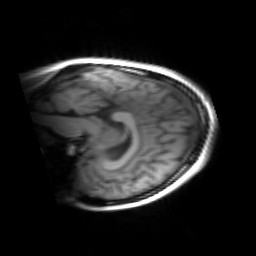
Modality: inplaneT1
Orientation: sagittal
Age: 29
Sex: female
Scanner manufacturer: siemens
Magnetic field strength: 3 T
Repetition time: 1.2 s
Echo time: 0.00251 s